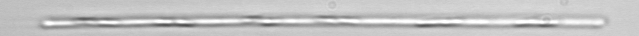
Label: Leptocylindrus